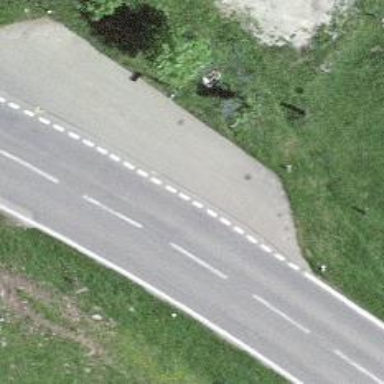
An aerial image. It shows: Bus stop along the road.